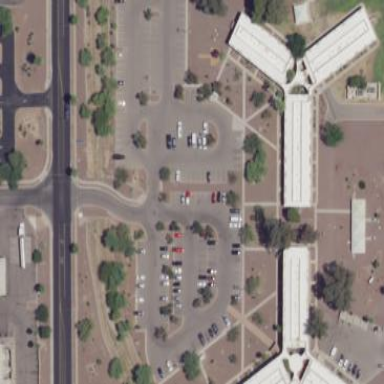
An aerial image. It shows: Parking area.